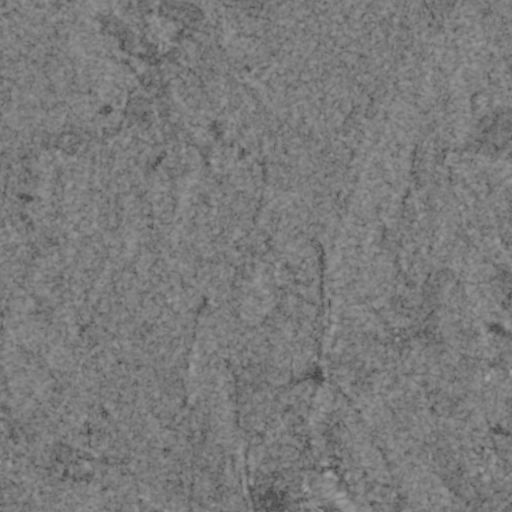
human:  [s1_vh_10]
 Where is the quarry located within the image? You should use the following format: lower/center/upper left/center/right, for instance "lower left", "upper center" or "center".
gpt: The quarry is located in the lower right of the image.
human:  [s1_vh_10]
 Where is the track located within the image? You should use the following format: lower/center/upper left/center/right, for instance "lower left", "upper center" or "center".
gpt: There is no track in the image.

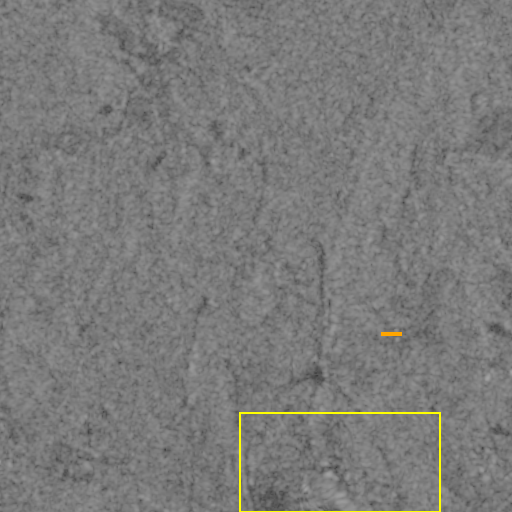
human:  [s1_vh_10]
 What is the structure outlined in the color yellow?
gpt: The structure outlined in yellow is a quarry.
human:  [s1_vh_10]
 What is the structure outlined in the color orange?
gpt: The structure outlined in orange is a building.
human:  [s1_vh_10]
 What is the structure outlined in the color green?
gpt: There is no green outline.